Aerial crown-view tile of a tropical tree (Barro Colorado Island, Panama), acquired 20250317:
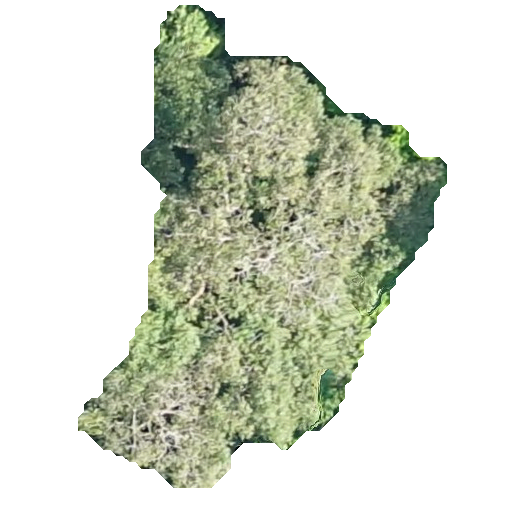
Species: Dipteryx oleifera
GBIF accepted scientific name: Dipteryx oleifera
Crown area: 146.941 m²